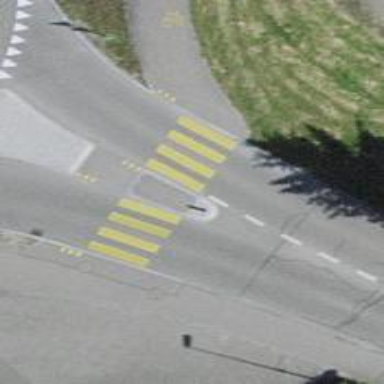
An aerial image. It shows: Zebra crossing with pedestrian island.